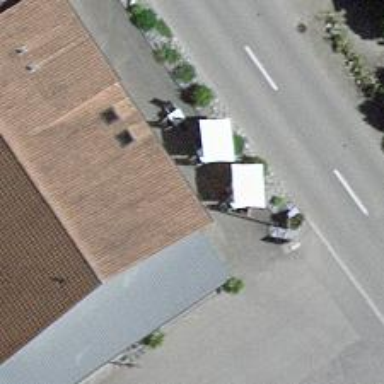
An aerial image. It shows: Post box is visible.